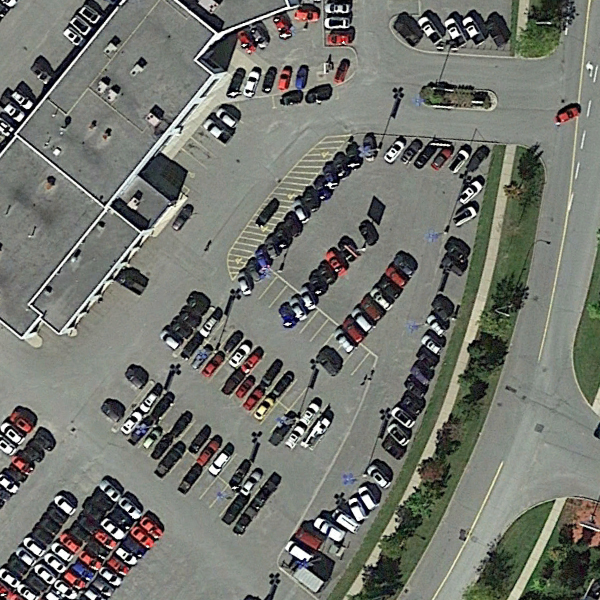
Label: Parking